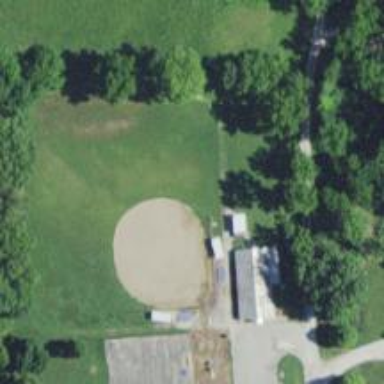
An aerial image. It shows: Baseball pitch for leisure land activities.